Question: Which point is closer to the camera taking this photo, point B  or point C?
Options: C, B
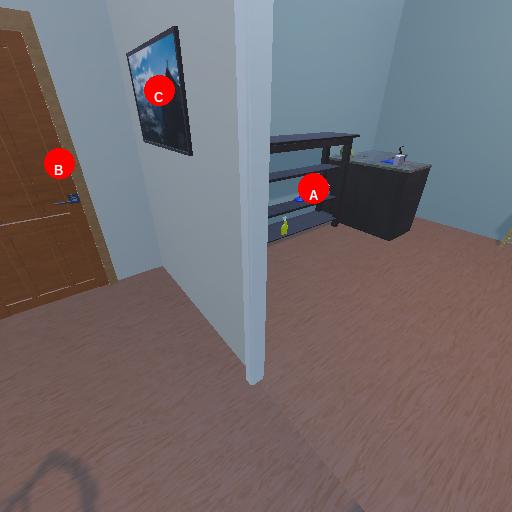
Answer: C